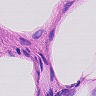
Metastatic tissue present: no